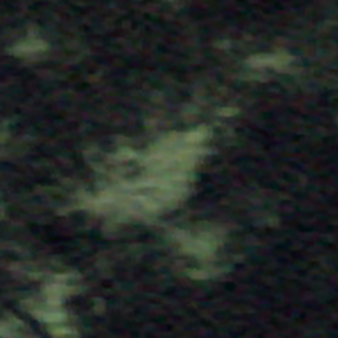
Label: other